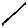
Label: line